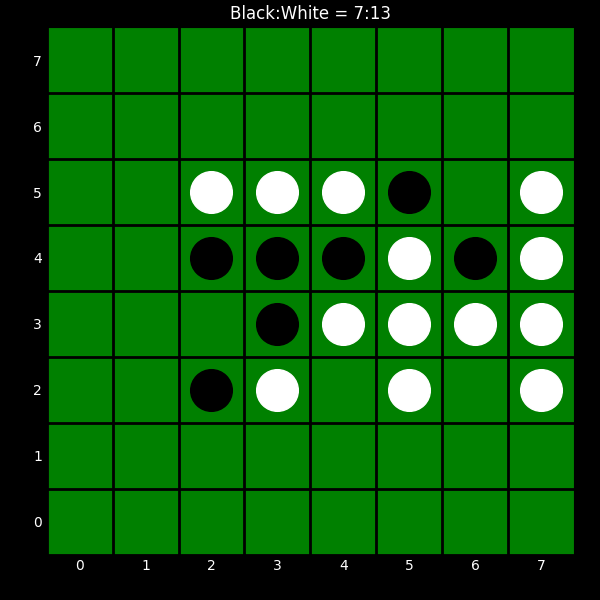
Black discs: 7
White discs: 13